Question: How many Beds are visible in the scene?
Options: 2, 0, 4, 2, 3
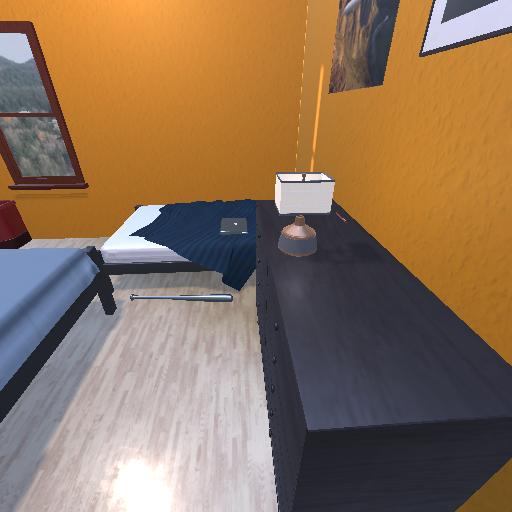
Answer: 2